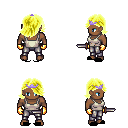
a pixel art fantasy rpg character, male body template, human, dark skin, white pirate shirt, metal pants, gold swoop hairstyle, purple tiara, gold gloves, black slippers, dagger, four views (front, back, left, right), 2x2 character sprite sheet, small pixel art, hard edges, no anti-aliasing